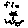
Label: flower